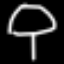
Label: mushroom